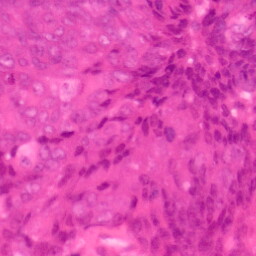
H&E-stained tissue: Colon